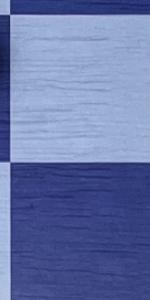
Label: Empty